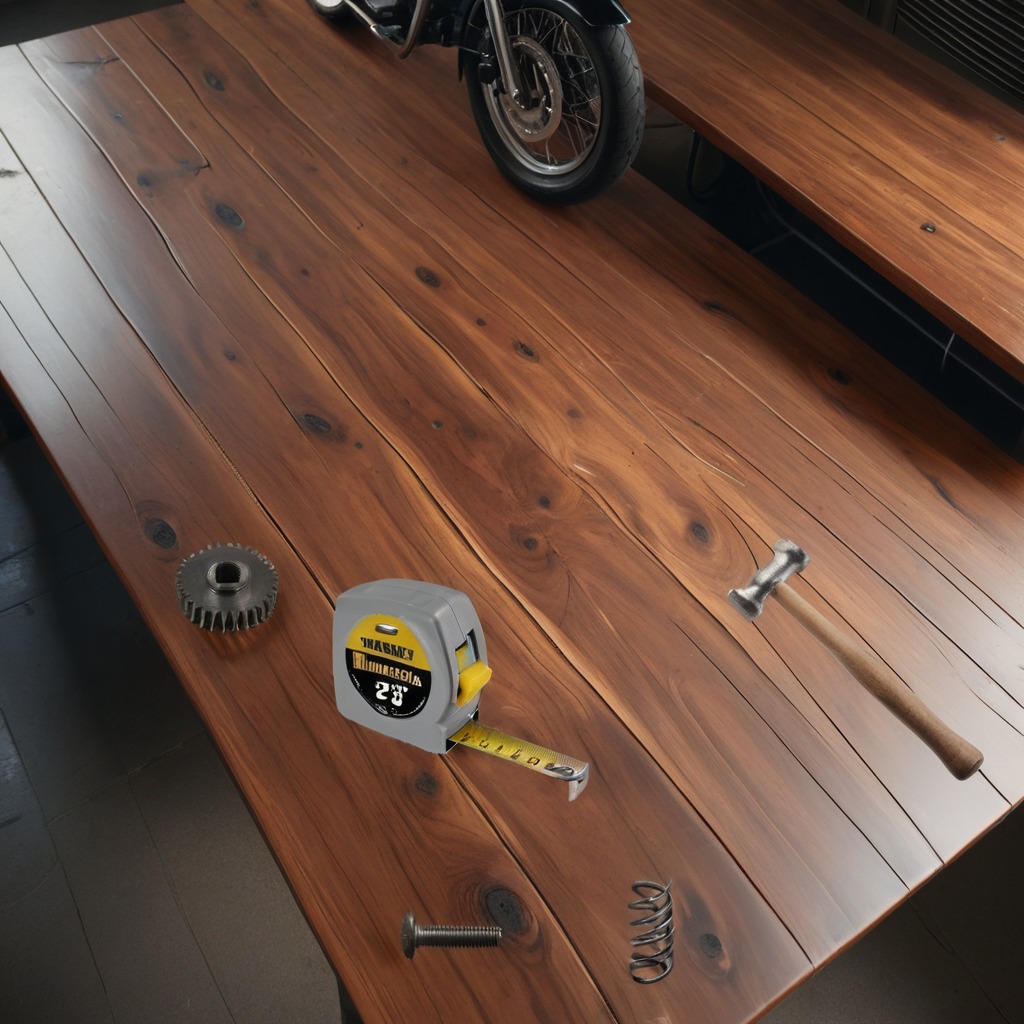
A gear with teeth is lying on a wooden table in a vintage motorcycle garage.